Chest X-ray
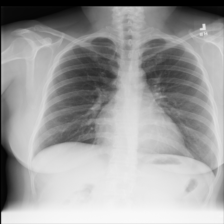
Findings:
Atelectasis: negative
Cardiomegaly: negative
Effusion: negative
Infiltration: negative
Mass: negative
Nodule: negative
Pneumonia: negative
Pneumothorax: negative
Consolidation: negative
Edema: negative
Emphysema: negative
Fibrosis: negative
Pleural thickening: negative
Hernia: negative